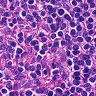
Metastatic tissue present: no